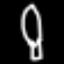
Label: leaf